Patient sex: F
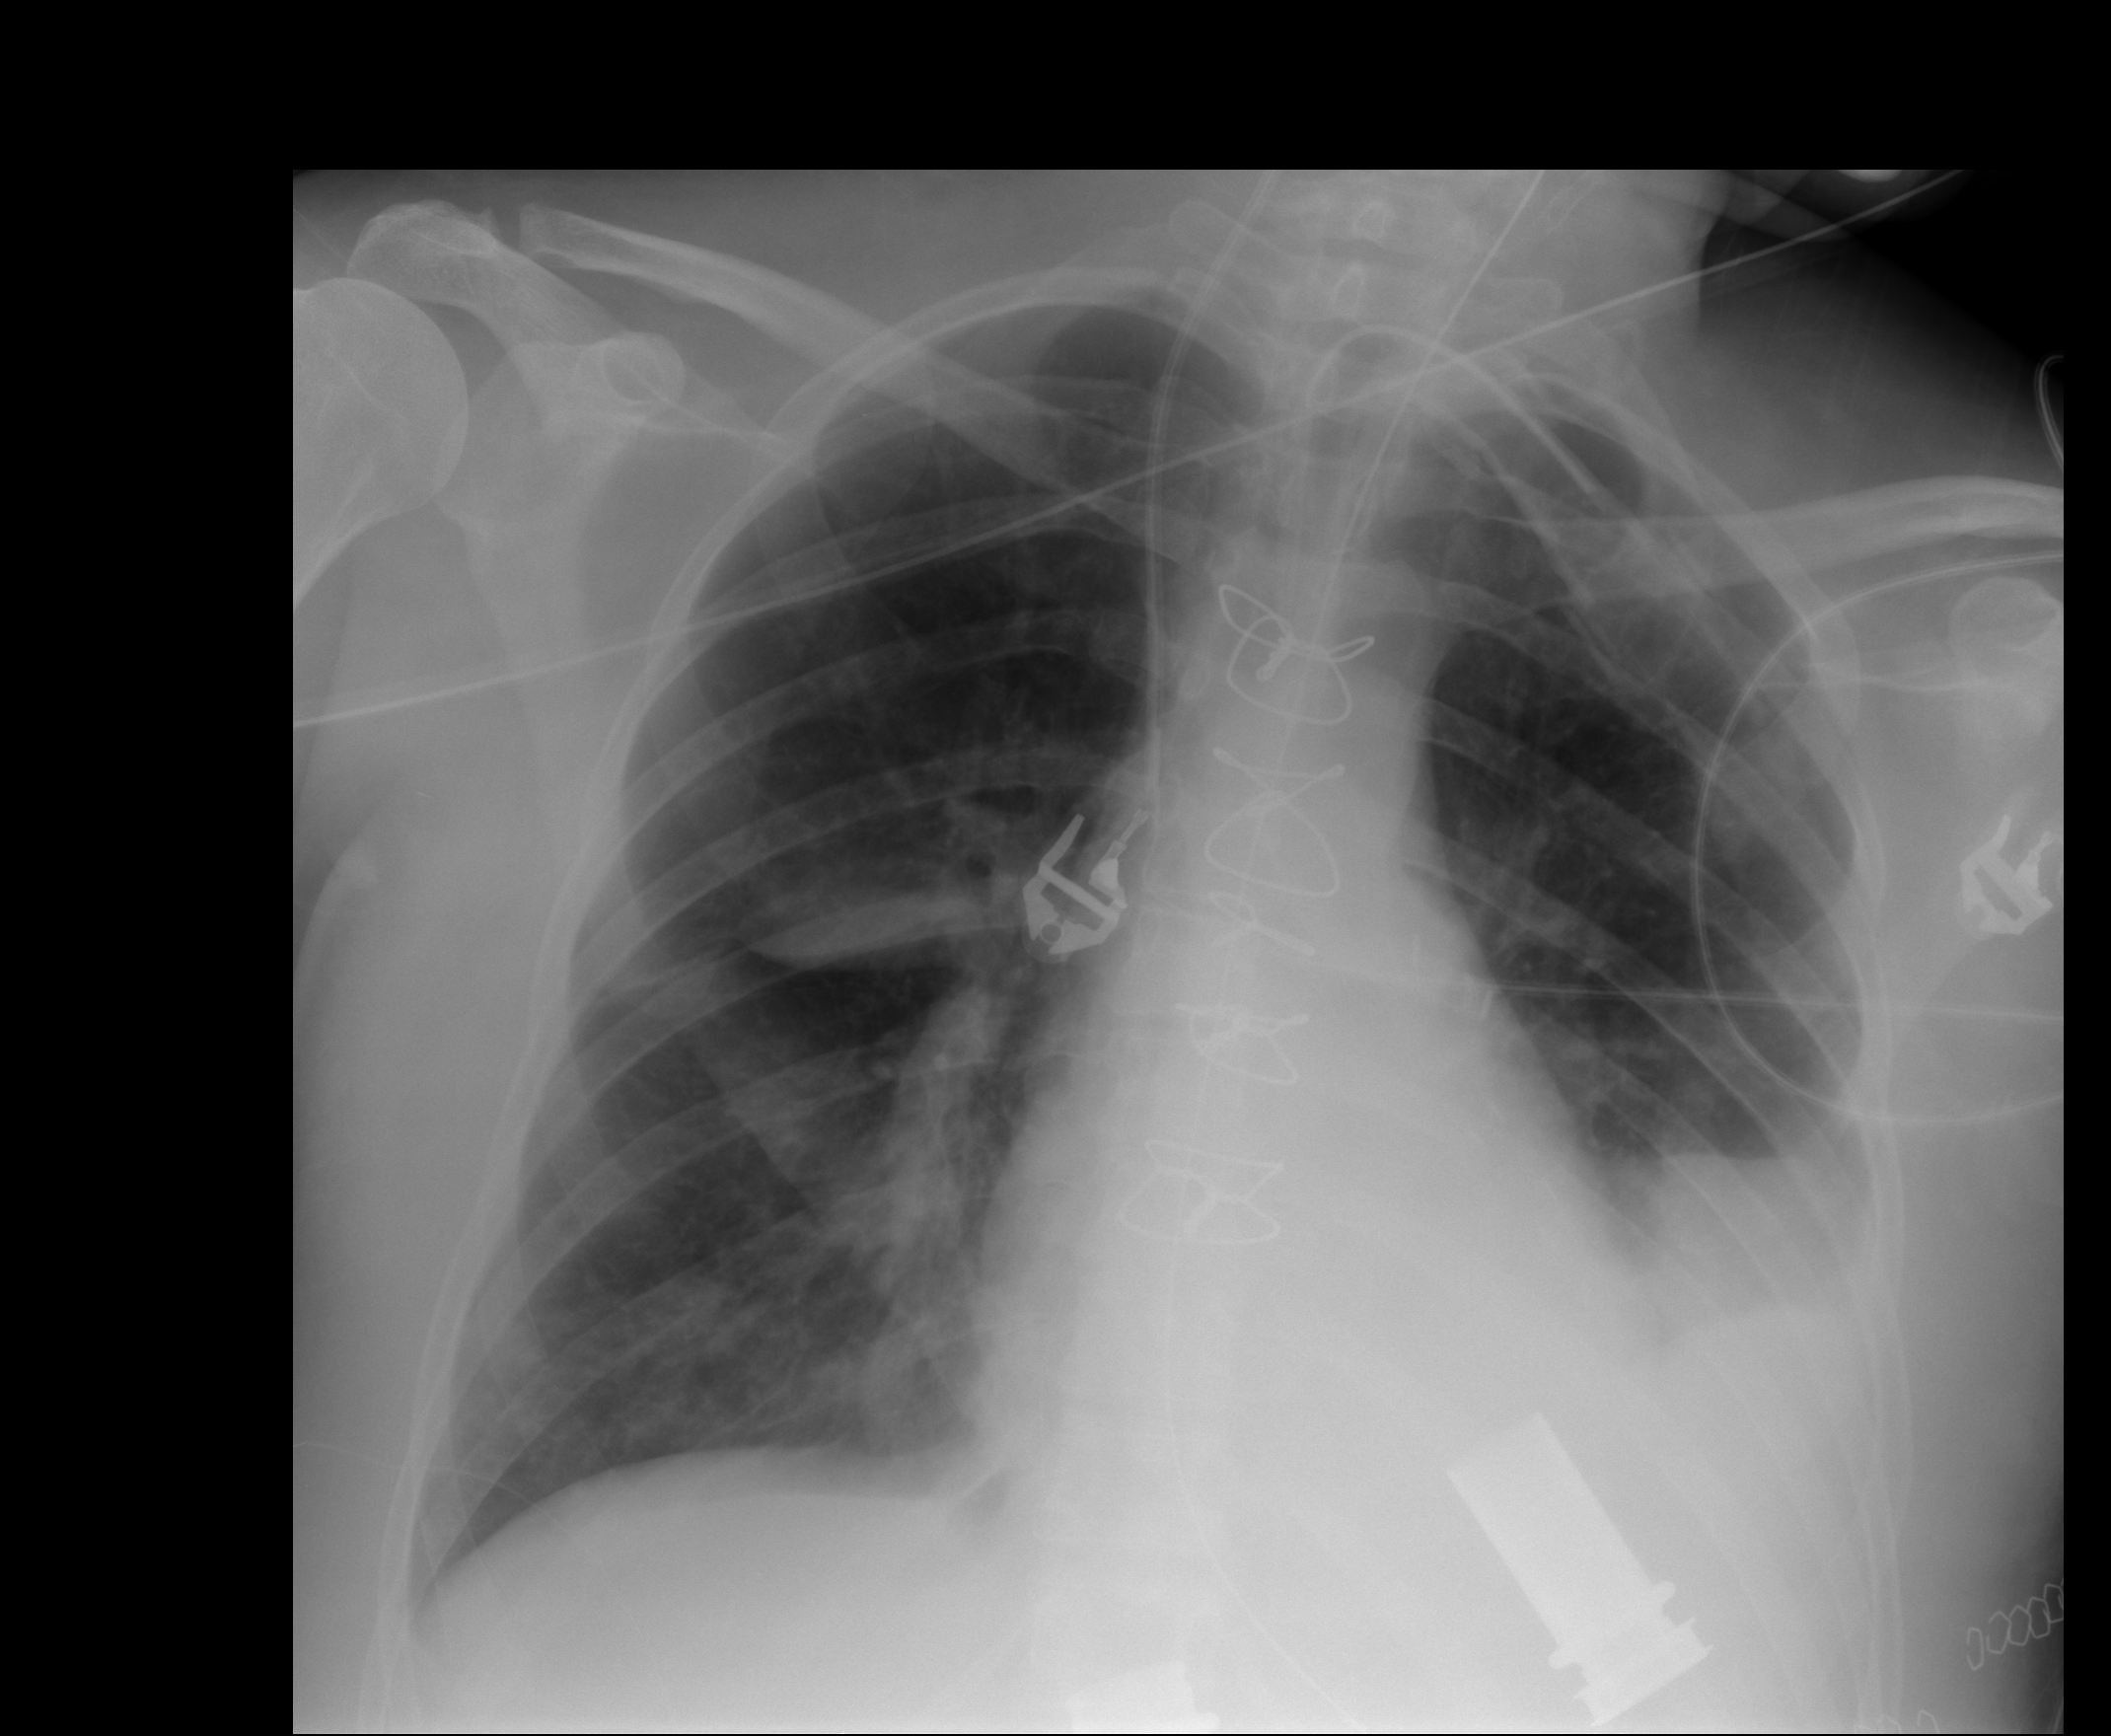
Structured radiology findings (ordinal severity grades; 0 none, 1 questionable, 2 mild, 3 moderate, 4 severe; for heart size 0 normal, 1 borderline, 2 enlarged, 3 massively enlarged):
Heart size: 2
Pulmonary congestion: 1
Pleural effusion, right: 2
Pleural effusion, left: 3
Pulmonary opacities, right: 1
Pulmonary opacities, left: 0
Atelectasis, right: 1
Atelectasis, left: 2